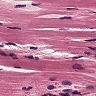
Metastatic tissue present: no